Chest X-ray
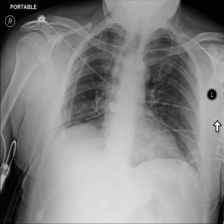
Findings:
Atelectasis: negative
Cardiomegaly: negative
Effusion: negative
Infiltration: negative
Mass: negative
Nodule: negative
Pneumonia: negative
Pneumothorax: negative
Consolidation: negative
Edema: negative
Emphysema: positive
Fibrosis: negative
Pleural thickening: negative
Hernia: negative